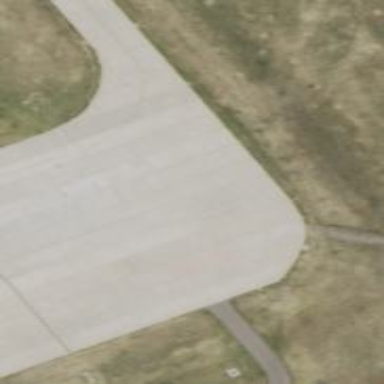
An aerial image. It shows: View of taxiway at the airport.